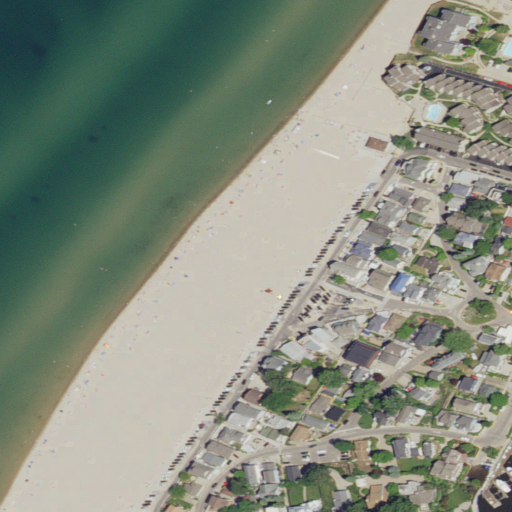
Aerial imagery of beach in Michigan named North Beach containing open water, barren land, medium intensity development, high intensity development, and low intensity development